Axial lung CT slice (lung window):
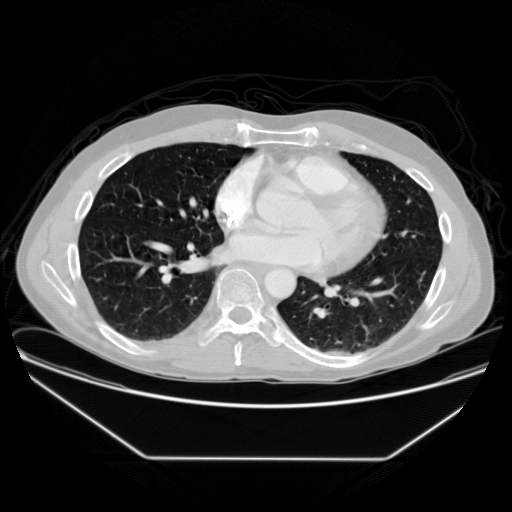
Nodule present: no